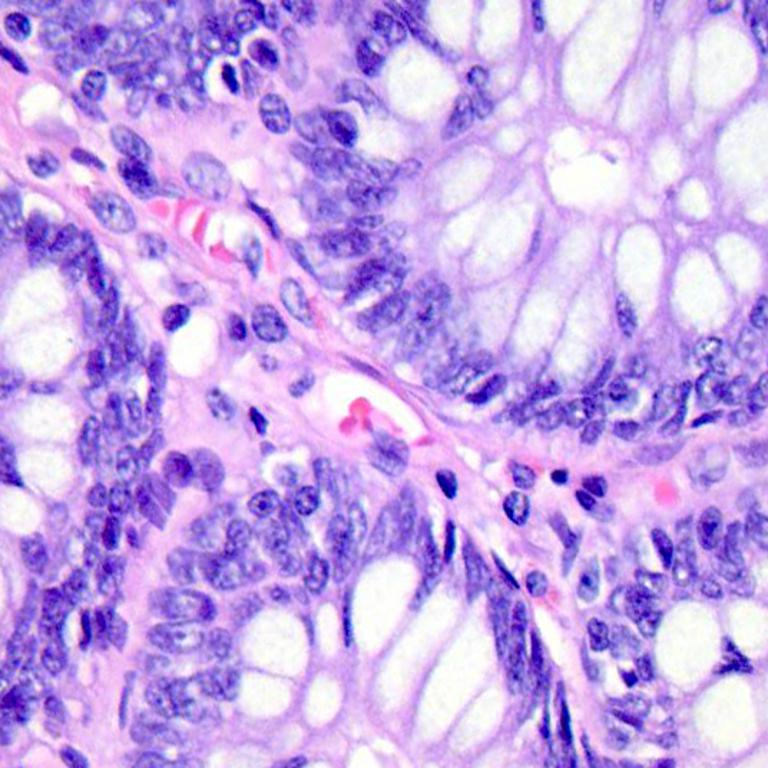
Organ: colon
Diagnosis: benign